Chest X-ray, PA view. Patient: 73 years old, sex F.
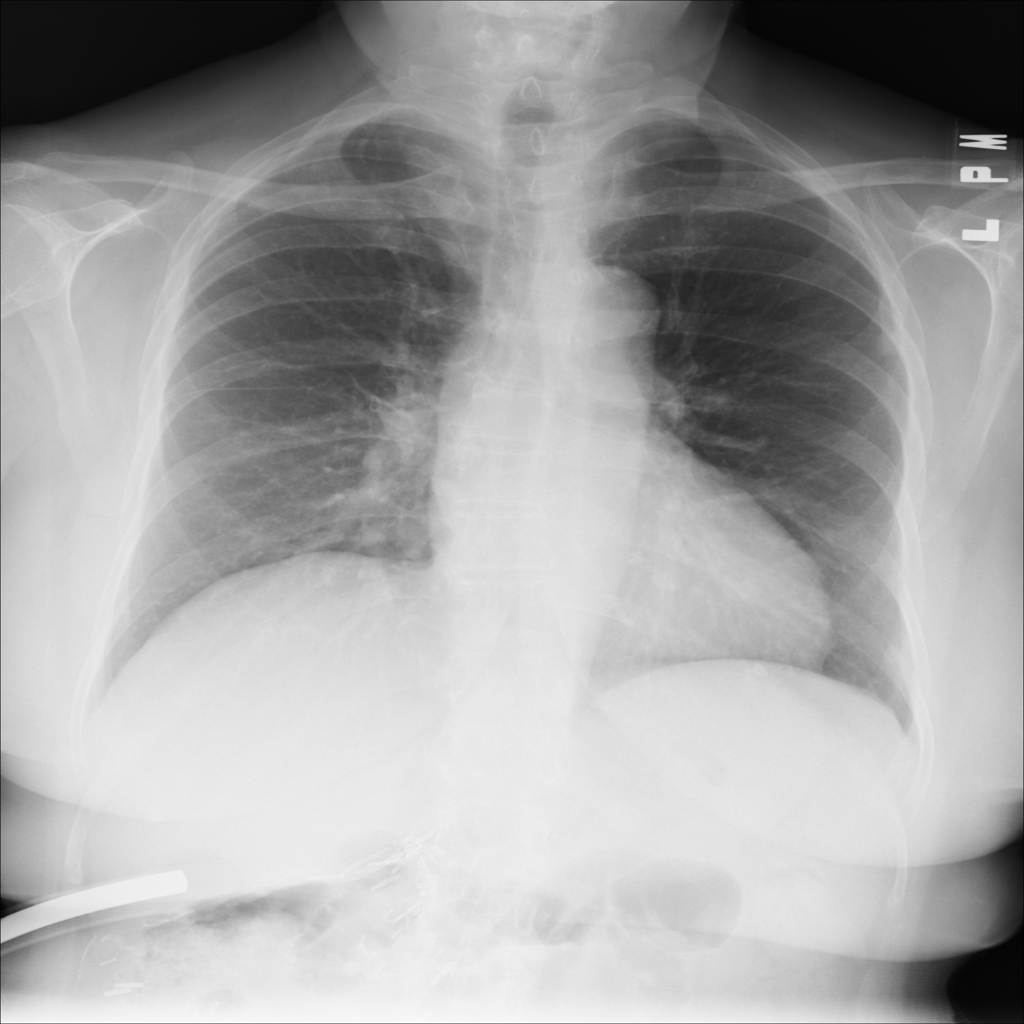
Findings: Nodule